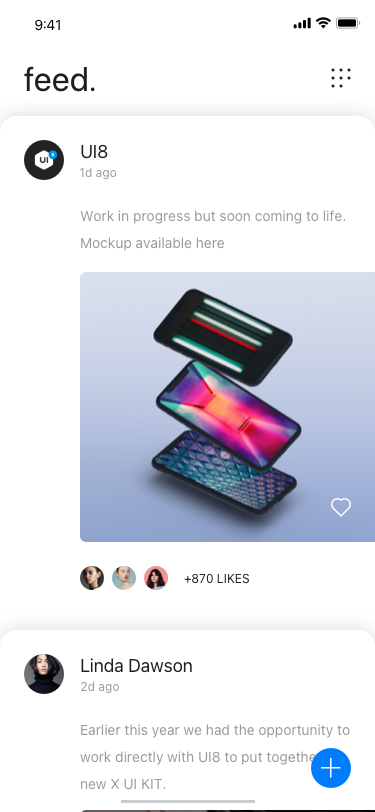
Text in this UI design:
Work in progress but soon coming to life. Mockup available here
+870 likes
UI8
1d ago
Linda Dawson
2d ago
Earlier this year we had the opportunity to work directly with UI8 to put together a new X UI KIT.
feed.